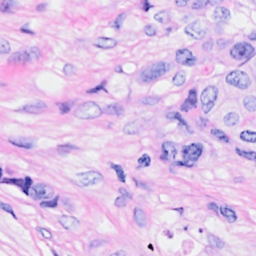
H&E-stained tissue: Breast